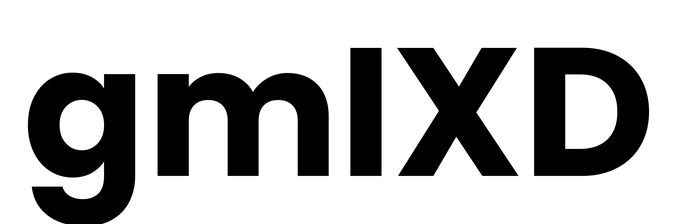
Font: Poppins-Bold